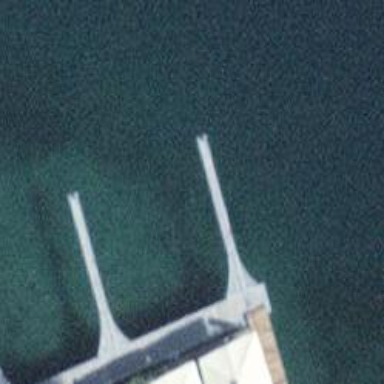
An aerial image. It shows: Man-made pier.